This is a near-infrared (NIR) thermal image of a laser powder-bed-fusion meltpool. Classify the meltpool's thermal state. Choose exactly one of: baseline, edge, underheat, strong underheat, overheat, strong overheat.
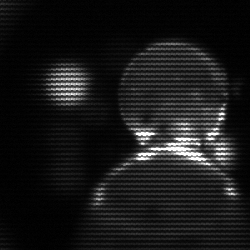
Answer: edge